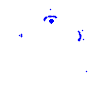
Particle: electron